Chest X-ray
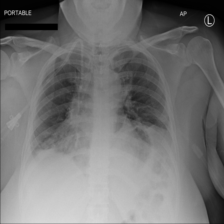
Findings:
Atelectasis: negative
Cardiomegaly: negative
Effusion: positive
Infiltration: negative
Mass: negative
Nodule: negative
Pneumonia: negative
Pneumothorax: negative
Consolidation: negative
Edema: negative
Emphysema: negative
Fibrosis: negative
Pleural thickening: negative
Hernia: negative